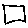
Label: square